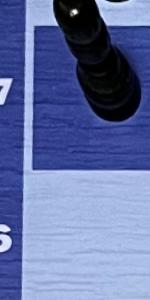
Label: Empty